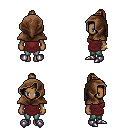
a pixel art fantasy rpg character, female body template, human, dark skin, maroon tunic, teal pants, blonde short topknot hairstyle, cloth hood, bracelets, metal boots, four views (front, back, left, right), 2x2 character sprite sheet, small pixel art, hard edges, no anti-aliasing